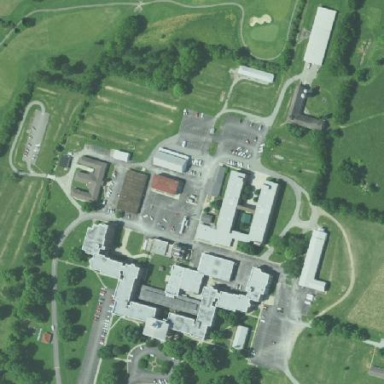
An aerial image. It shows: Hospital providing healthcare services.